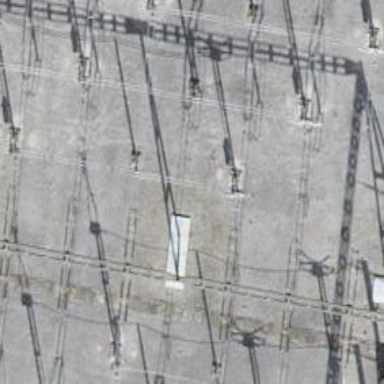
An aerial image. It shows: Insulator used in power equipment.